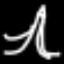
Label: The Eiffel Tower